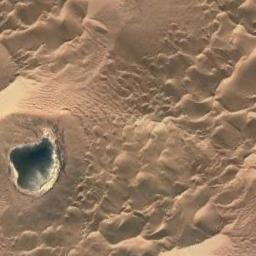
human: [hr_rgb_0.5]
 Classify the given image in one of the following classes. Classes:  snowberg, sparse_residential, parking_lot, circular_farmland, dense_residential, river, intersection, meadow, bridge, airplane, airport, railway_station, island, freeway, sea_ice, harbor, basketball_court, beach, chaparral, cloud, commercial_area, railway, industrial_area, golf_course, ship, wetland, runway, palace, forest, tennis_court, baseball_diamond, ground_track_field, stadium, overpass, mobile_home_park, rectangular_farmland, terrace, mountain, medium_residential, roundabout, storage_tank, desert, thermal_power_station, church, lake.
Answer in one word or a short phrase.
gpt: desert